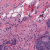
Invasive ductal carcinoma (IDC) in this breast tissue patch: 1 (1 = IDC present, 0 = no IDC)